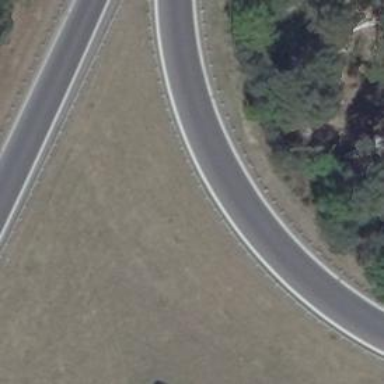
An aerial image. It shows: Asphalt motorway link.